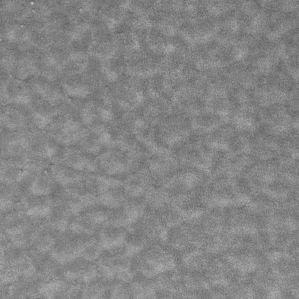
Label: frost